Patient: sex F, age 47
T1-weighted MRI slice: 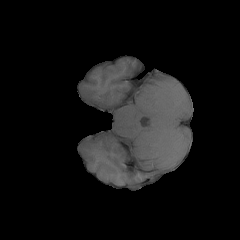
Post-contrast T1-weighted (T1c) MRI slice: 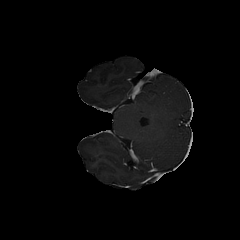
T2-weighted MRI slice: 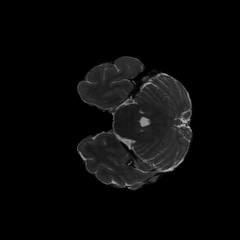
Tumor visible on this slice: no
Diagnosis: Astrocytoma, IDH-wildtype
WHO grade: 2